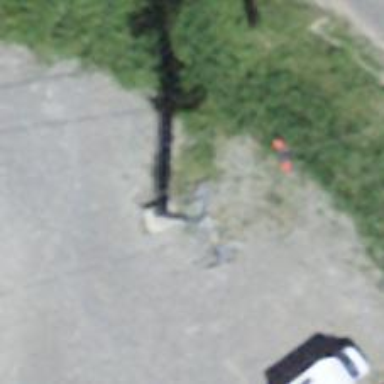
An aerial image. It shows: Pylon used for aerialway.